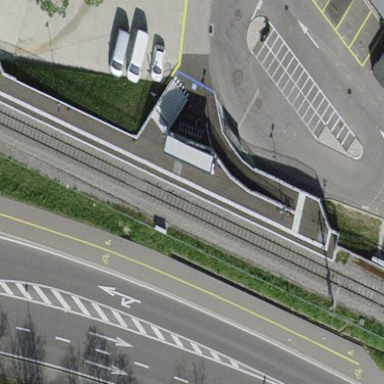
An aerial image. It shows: Platform for public transport at railway station.